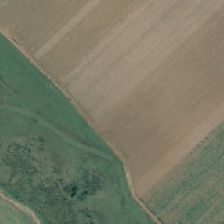
Land cover: shortrotation_cropland